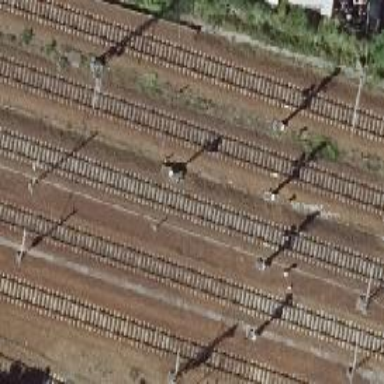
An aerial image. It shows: Railway signal.